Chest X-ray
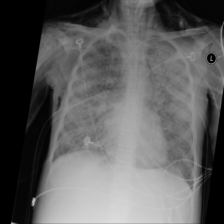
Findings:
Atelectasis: negative
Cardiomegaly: negative
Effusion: negative
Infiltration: negative
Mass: negative
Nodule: negative
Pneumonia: negative
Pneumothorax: negative
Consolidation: negative
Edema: negative
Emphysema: positive
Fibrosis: negative
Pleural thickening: negative
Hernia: negative